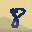
Label: 8